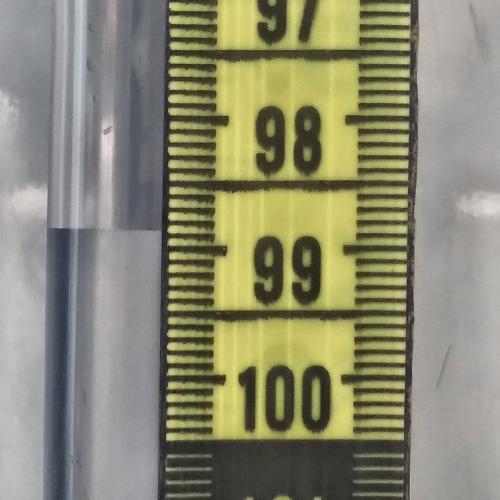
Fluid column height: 98.9 cm